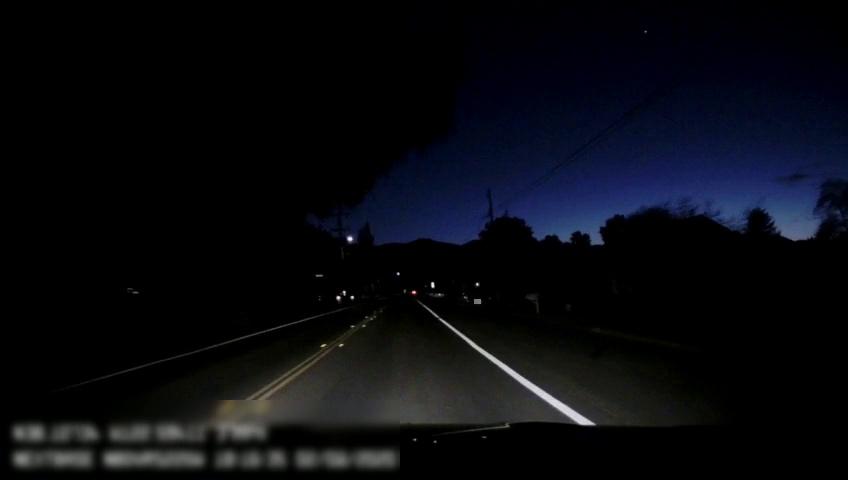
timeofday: Night
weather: Other
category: Drivable Space
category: Vehicles | Car
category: Lanes | Alternate Lane
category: Lanes | Opposite Lane
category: Lanes | Alternate Lane